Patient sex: M
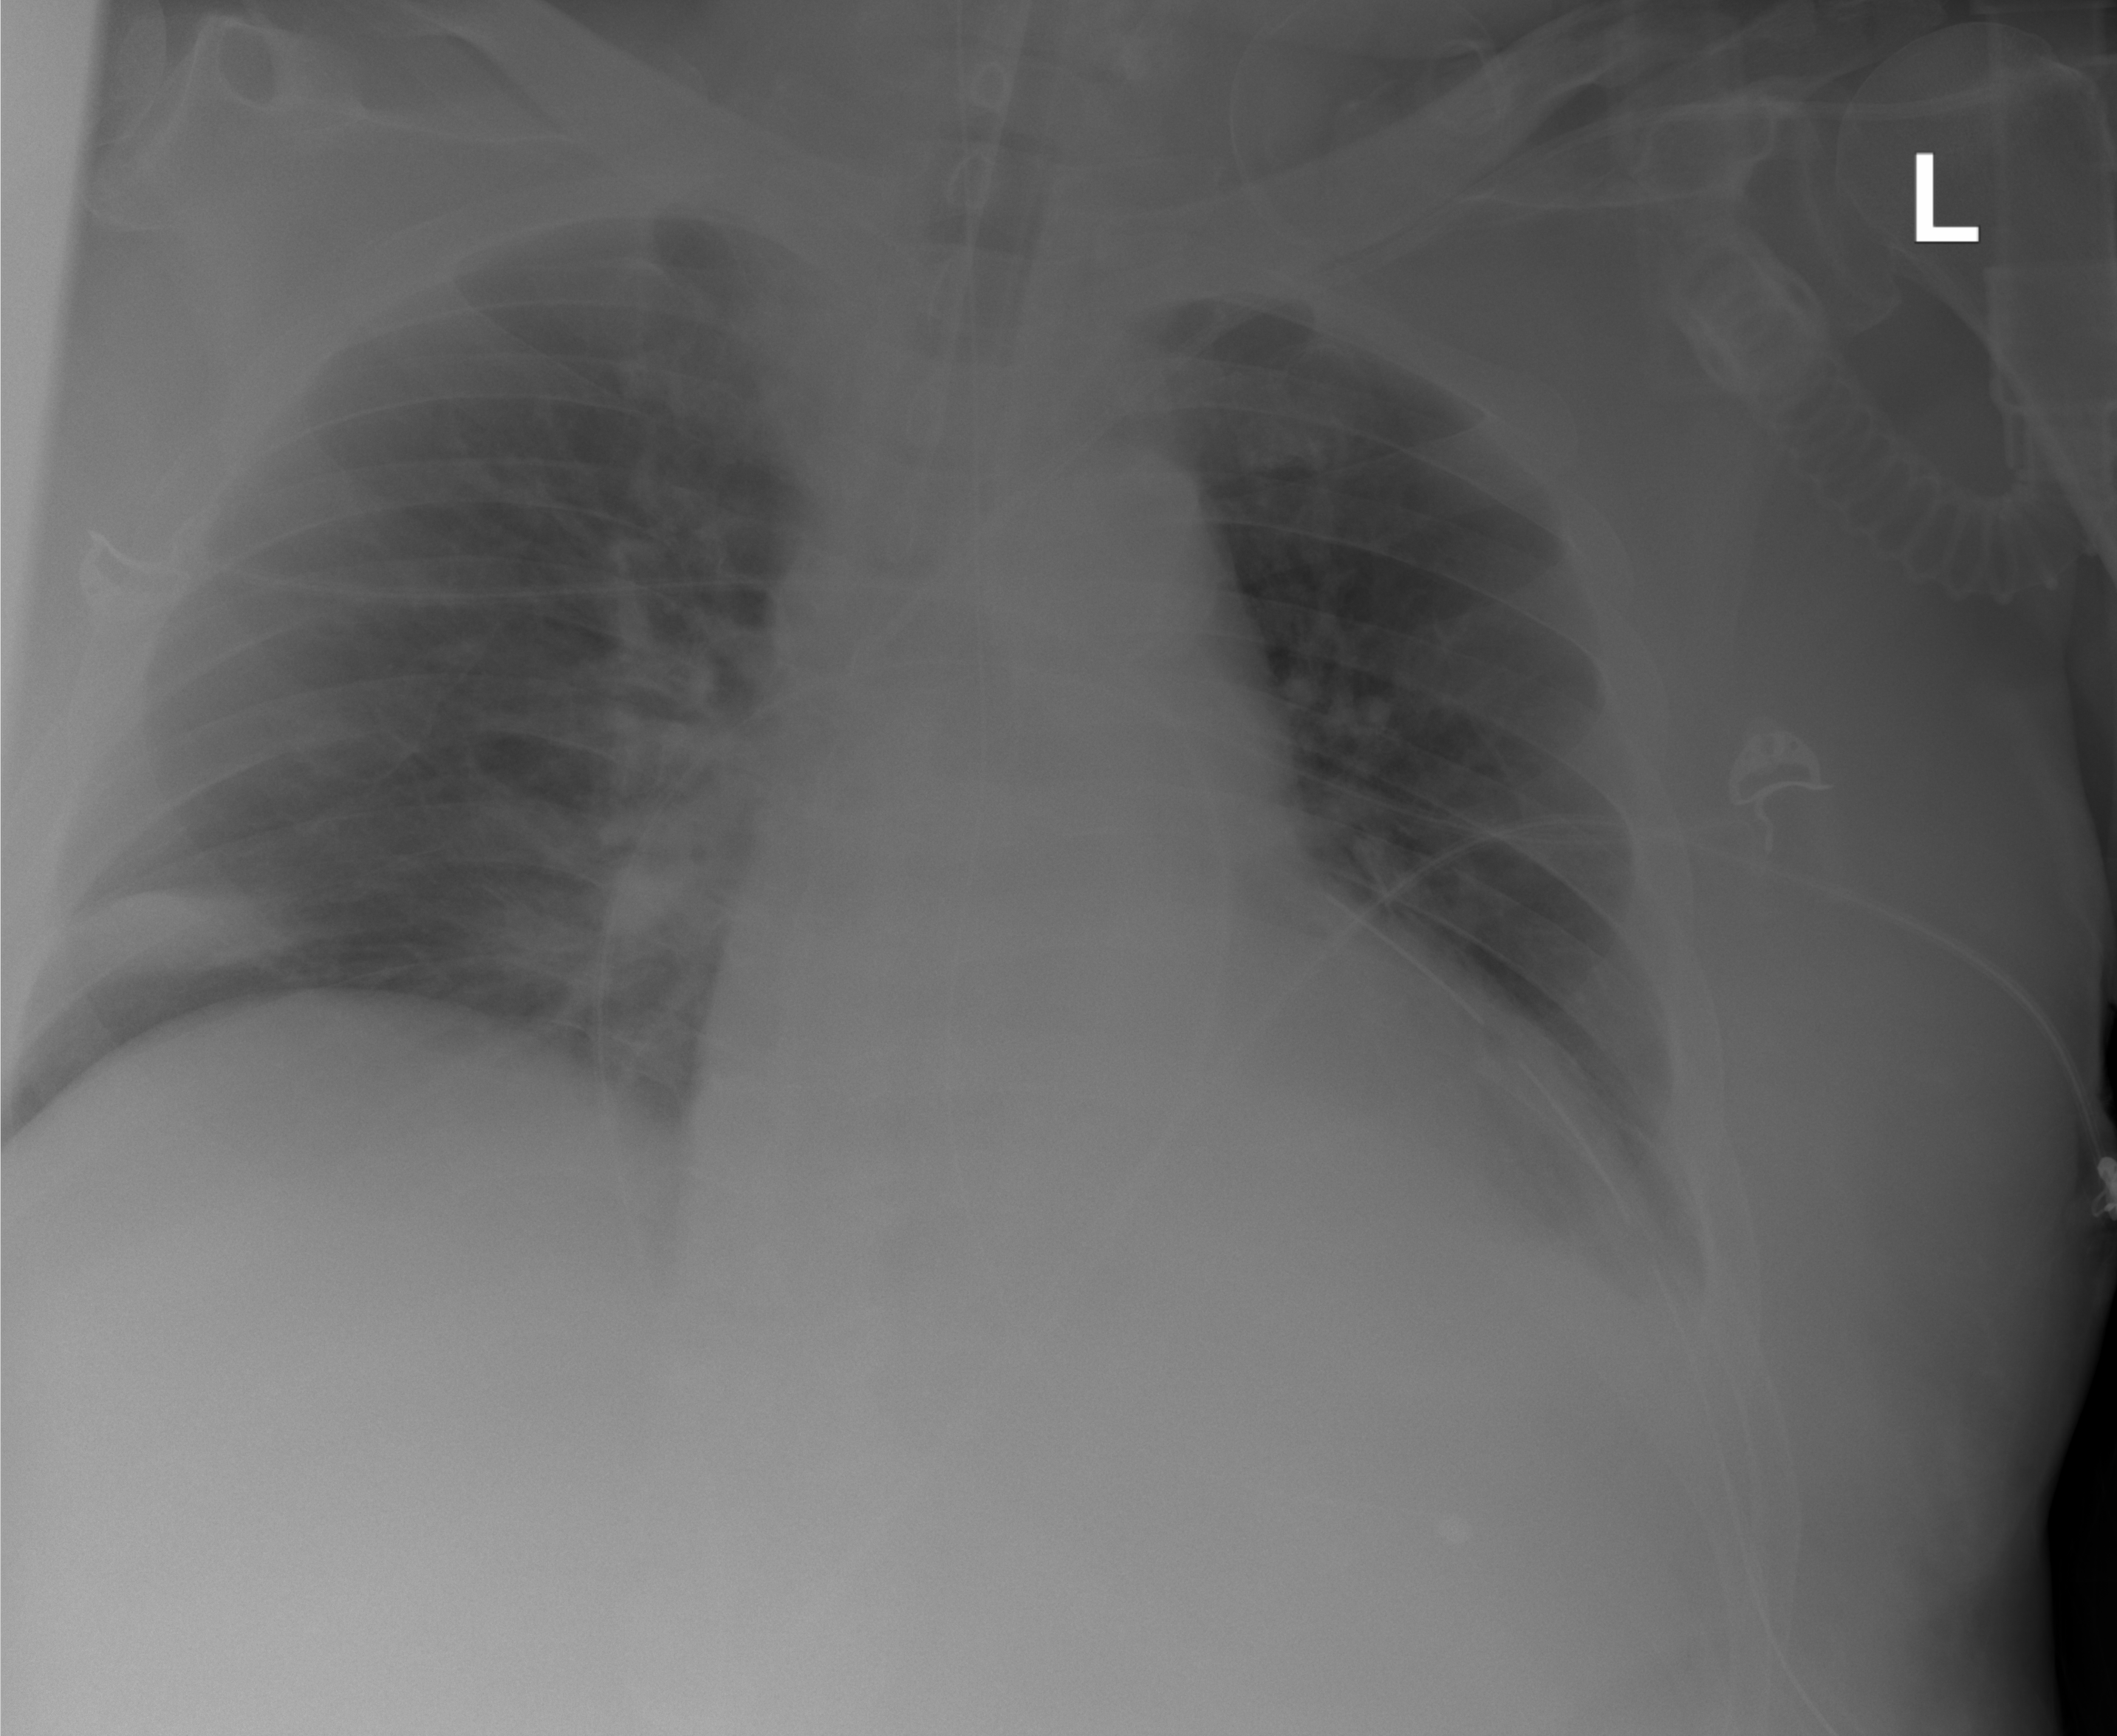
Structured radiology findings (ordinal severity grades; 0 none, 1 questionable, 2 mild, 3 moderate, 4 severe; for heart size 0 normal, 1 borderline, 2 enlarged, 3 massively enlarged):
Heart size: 2
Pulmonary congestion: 0
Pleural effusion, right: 2
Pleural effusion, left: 2
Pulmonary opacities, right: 1
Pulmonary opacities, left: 0
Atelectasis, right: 2
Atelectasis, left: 2